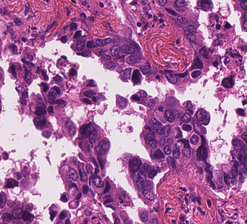
Tumor epithelial tissue: yes
Tumor-associated stroma tissue: yes
Normal tissue: no